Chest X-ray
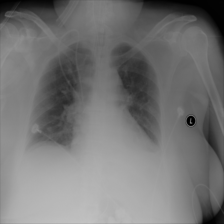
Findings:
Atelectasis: negative
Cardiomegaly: negative
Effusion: negative
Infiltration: negative
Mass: negative
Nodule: negative
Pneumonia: negative
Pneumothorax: negative
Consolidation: positive
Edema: negative
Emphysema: negative
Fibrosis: negative
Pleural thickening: negative
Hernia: negative